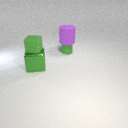
large purple rubber cylinder above small green rubber cylinder